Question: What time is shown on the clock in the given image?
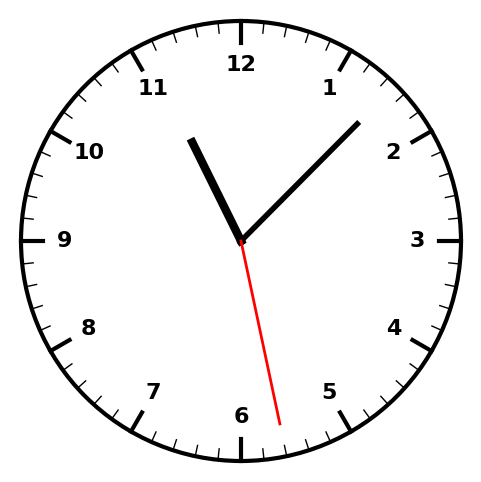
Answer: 11:07:28